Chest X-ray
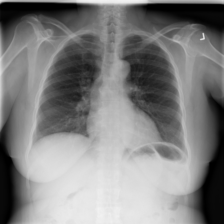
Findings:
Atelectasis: negative
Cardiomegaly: negative
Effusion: negative
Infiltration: negative
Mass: negative
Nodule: negative
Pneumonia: negative
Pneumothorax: negative
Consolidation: negative
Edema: negative
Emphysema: negative
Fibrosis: negative
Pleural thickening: negative
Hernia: negative